Question: On QdockWidgets part of the text is being caught off, the "tail" part or decender in typography terminology. So for example Chapters and Settings, the "p" and the "g" are cut
'''
/******** QDockWidget - this controls the top header for widgets ********/
QDockWidget {
titlebar-close-icon: url(:/Controls/ic_close2.png);
titlebar-normal-icon: url(:/Controls/ic_undock.png);
color: white;
font-size: 12pt;
}
QDockWidget::title {
text-align: left; /* align the text to the left */
background: #2e333b;
padding-left: 27px;
padding-top: 15px;
padding-bottom: 15px;
border-bottom: 1px solid black;
}
QDockWidget::close-button, QDockWidget::float-button {
border: 1px solid transparent;
border-radius: 2px;
background: transparent;
}
QDockWidget::close-button:hover, QDockWidget::float-button:hover {
border: 1px solid grey;
}
QDockWidget::close-button:pressed, QDockWidget::float-button:pressed {
padding: 1px -1px -1px 1px;
}
/*_______QDockWidget_______*/
'''

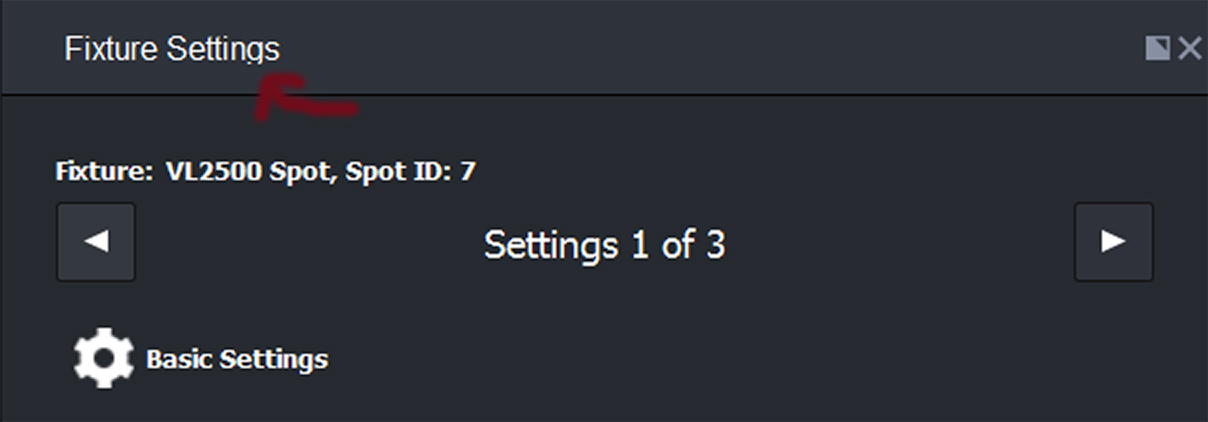
Answer: The problem in border and padding here:
'''
QDockWidget::title {
<...>
padding-bottom: 15px;
border-bottom: 1px solid black;
}
'''
For example, you can reduce padding or remove border.